Interaction volume radius: 10 \u00c5
Interaction volume height: 30 \u00c5
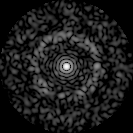
Disorder parameter: 0.8583